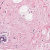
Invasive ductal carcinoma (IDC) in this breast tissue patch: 0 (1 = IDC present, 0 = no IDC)